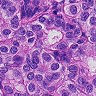
Metastatic tissue present: yes